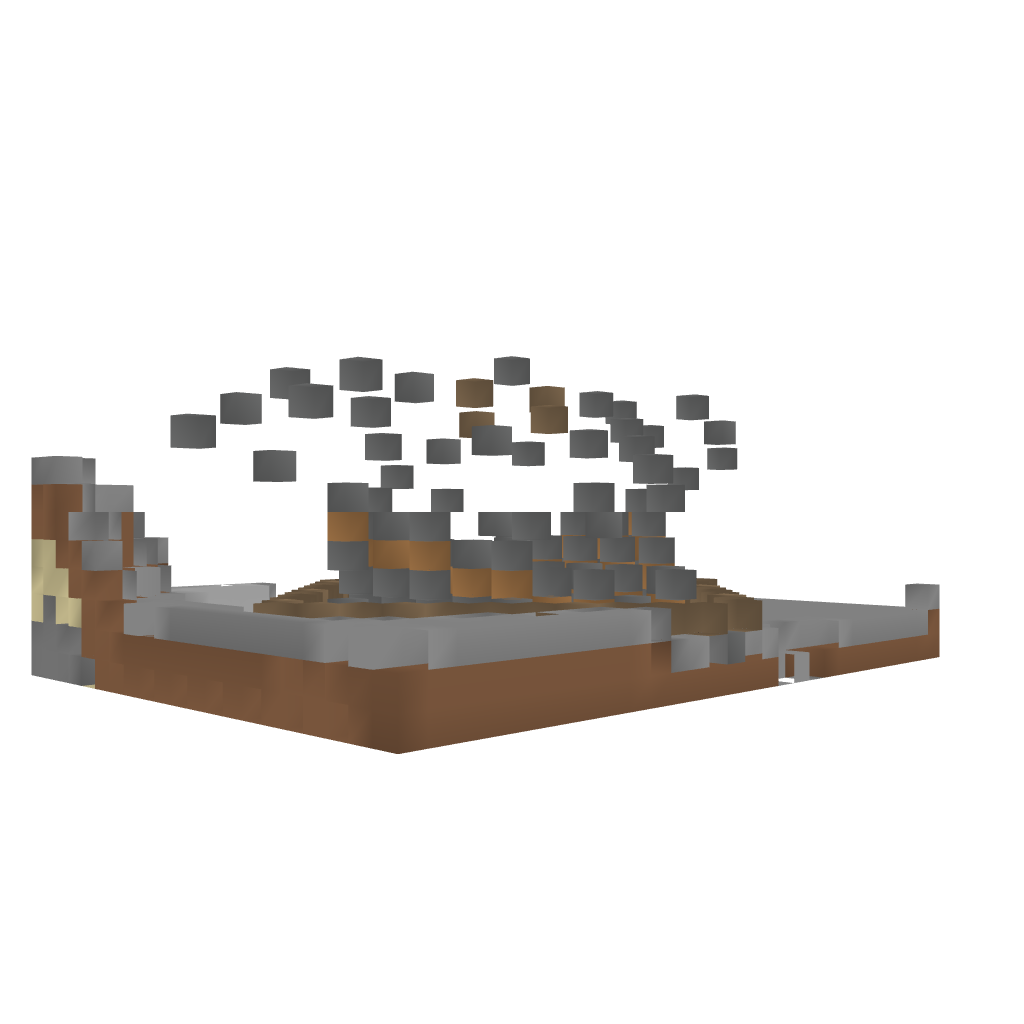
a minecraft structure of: Symmetry Parkour